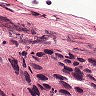
Metastatic tissue present: yes